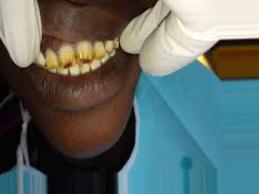
Condition: Tooth Discoloration